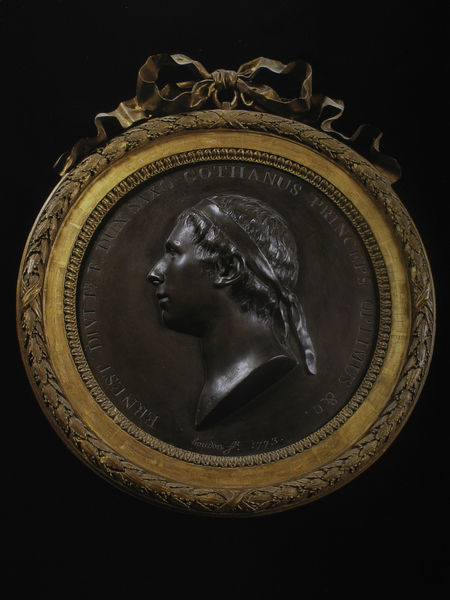
Titel: Ernst II., Herzog von Sachsen-Gotha
Künstler: Jean-Antoine Houdon
Standort: Gotha
Institution: Schlossmuseum
Schlagwörter: blätter, kopf, mann, mädchen, braun, frau, frisur, haar, mund, nase, ohr, profil, schmuck, schwarz, stirn, ornament, schleife, augen, band, gesicht, knoten, rahmen, stirnband, teller, bildnis, goldrahmen, portrait, porträt, signatur, gold, haare, klassizismus, brosche, brustbild, kreis, rund, relief, schrift, haarband, friedrich, kaiser, könig, zopf, ernst, inschrift, büste, datum, verzierung, metall, bronze, plastik, masche, eisen, messing, zinn, antike, medaillon, ringe, vergoldet, links, stich, kupfer, text, plakette, beschriftung, herrscher, kranz, lorbeer, lorbeerkranz, verziert, medallion, prinz, binde, medaille, guss, athlet, fassung, münze, siegeskranz, latein, datiert, gemme, goten, atleth, roemer, loorbeer, fraus, gotischer prinz, gussss, lobeer, tenner, bronze+, biederbeier, 1773